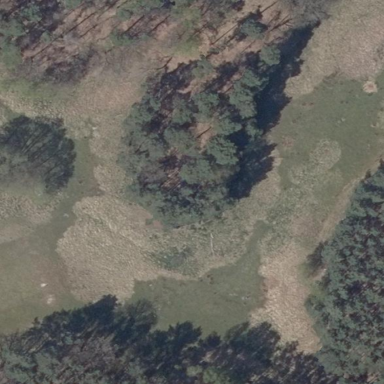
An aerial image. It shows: Beautiful meadow.